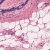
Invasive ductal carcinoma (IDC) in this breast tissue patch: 0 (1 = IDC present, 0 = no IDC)